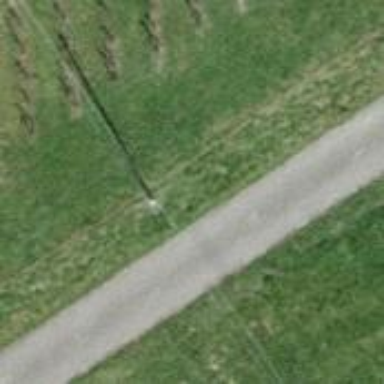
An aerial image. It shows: Power pole.